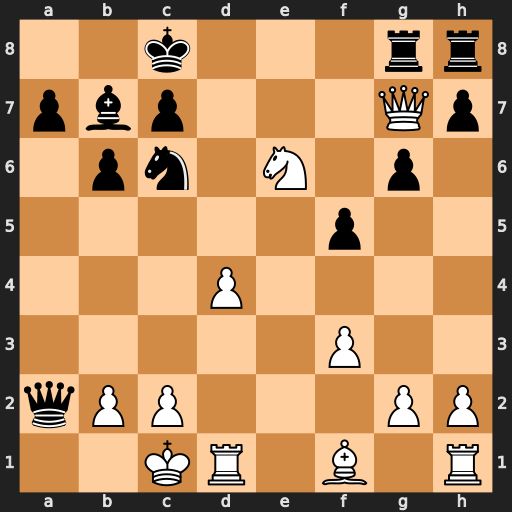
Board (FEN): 2k3rr/pbp3Qp/1pn1N1p1/5p2/3P4/5P2/qPP3PP/2KR1B1R
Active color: w
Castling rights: -
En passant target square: -
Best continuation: Qxc7#